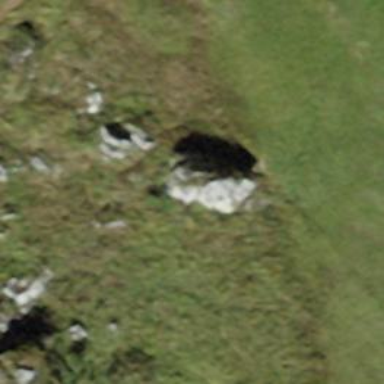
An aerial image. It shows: Natural rock formation.